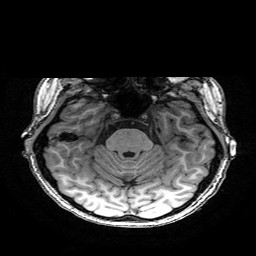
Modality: T1w
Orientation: coronal
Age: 21
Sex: female
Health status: healthy
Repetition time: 2.53 s
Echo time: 0.0034 s